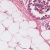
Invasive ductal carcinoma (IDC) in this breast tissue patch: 0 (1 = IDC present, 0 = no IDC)